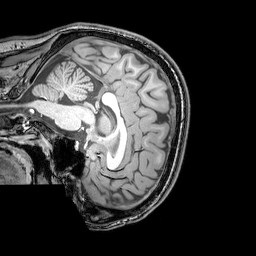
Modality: T1w
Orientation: sagittal
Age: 23
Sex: male
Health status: healthy
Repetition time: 0.081 s
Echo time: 0.037 s